Question: I've tried many examples in other questions but none seem to work for me. I'm simply trying to create a div container with a side bar 100px wide and will vertically expand with the container if it dynamically grows. See below;The inner div simply won't grow even when I set the height to 100%

My CSS looks this;
'''
<style>
#outer {
border:10px solid #7A838B;
margin:10px;
border-radius:30px;
max-width:500px;
min-height:200px;
}
#leftblock {
background-color:#7A838B;
width:100px;
height:auto;
border-top-left-radius:20px;
border-bottom-left-radius:20px;
margin-left:-10px;
margin-top:-10px;
}
#inner {
color:white;
height:100%;
}
</style>
'''
and my HTML is like so;
'''
<div id="outer">
<div id="leftblock">
<div id="inner">
Test
</div>
</div>
</div>
'''
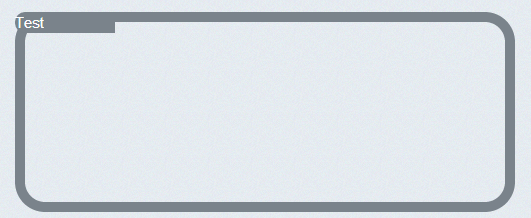
Answer: It goes as @mmeverdies says,
> In order to set height:100%, the parent must establish a defined height too but if height property value is 'inherit', then the grandparent must set it. and so on.
You basically have two options here, either:
1) Define the exact height of the parent element. Then 100% height of the child will work then.
2) Stretch the child element with 'position: absolute' like this: <URL> - note the 'position: relative' of the parent and 'position: absolute' of child.
'''
<div class="parent"><div class="child"></div></div>
<style>
.parent {
position: relative;
width: 300px; min-height: 200px;
background: yellow;
}
.child {
position: absolute; top: 0; bottom: 0;
width: 100px;
background: red;
}
</style>
'''